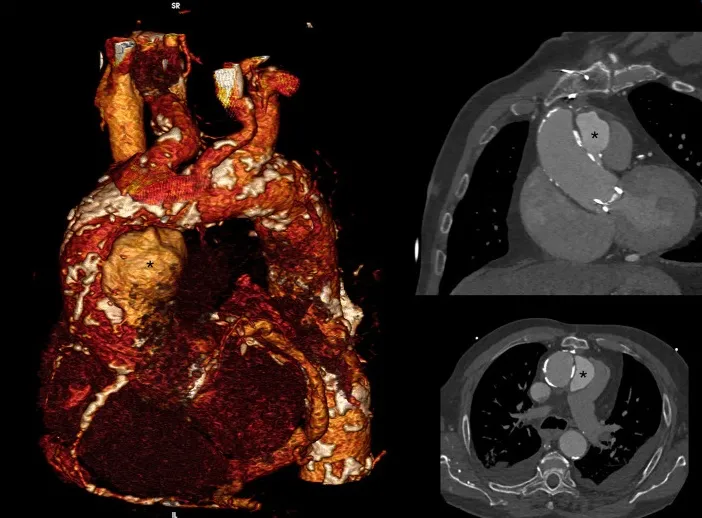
Volume rendering and 3D MPR images of the ascending aorta and aortic arch, demonstrating the presence of severe calcific atherosclerosis and a big aortic pseudoaneurysm (*).
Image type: radiology (ct)